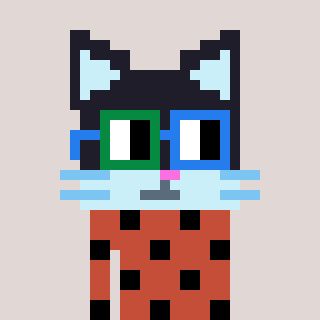
a pixel art character with square green and blue glasses, a cat-shaped head and a rust-colored body on a warm background